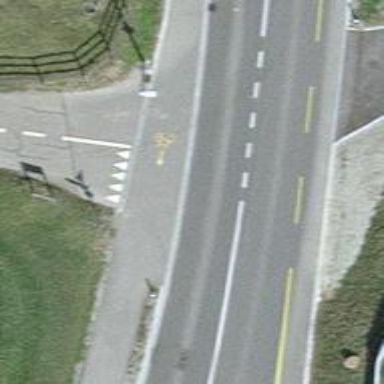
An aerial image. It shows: Unclassified road with asphalt surface.